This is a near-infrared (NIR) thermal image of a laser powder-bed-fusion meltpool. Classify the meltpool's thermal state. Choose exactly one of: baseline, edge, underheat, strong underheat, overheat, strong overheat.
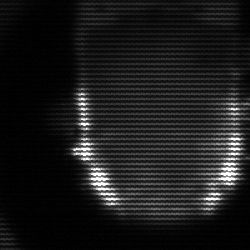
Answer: baseline